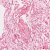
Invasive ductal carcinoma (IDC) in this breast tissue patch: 0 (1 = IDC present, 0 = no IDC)